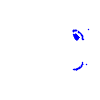
Particle: electron